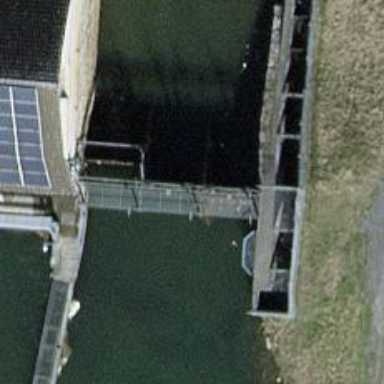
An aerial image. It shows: Weir along the waterway.